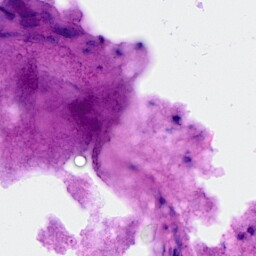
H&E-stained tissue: Breast